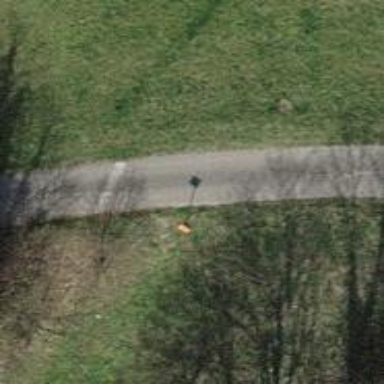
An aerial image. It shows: Pole supporting pipeline marker with roof cover.